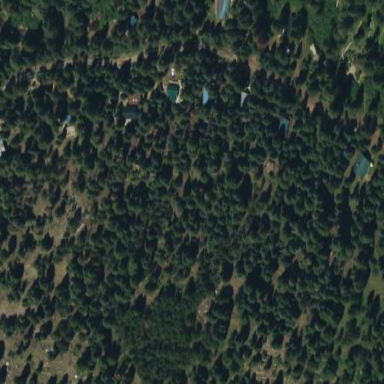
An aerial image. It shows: Evergreen woodland with needle-leaved trees.